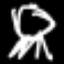
Label: frog